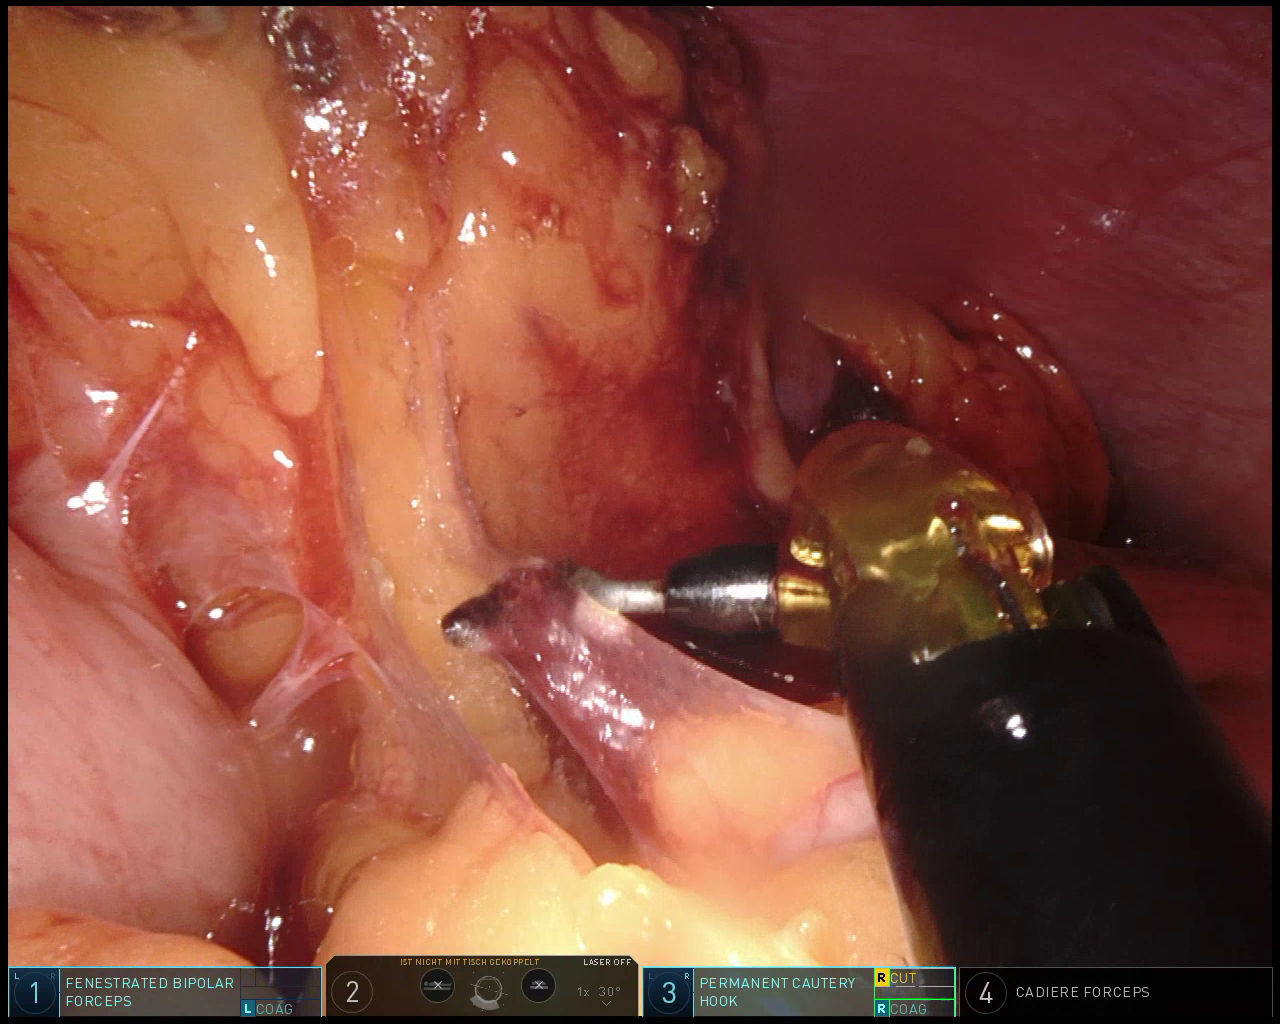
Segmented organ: spleen
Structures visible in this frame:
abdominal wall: yes
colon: yes
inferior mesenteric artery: no
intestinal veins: no
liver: no
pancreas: no
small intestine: no
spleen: yes
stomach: no
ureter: no
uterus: no
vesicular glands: no